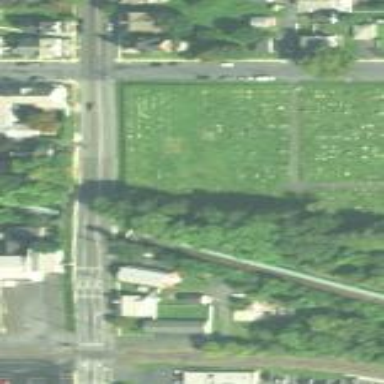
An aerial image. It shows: Cemetery.